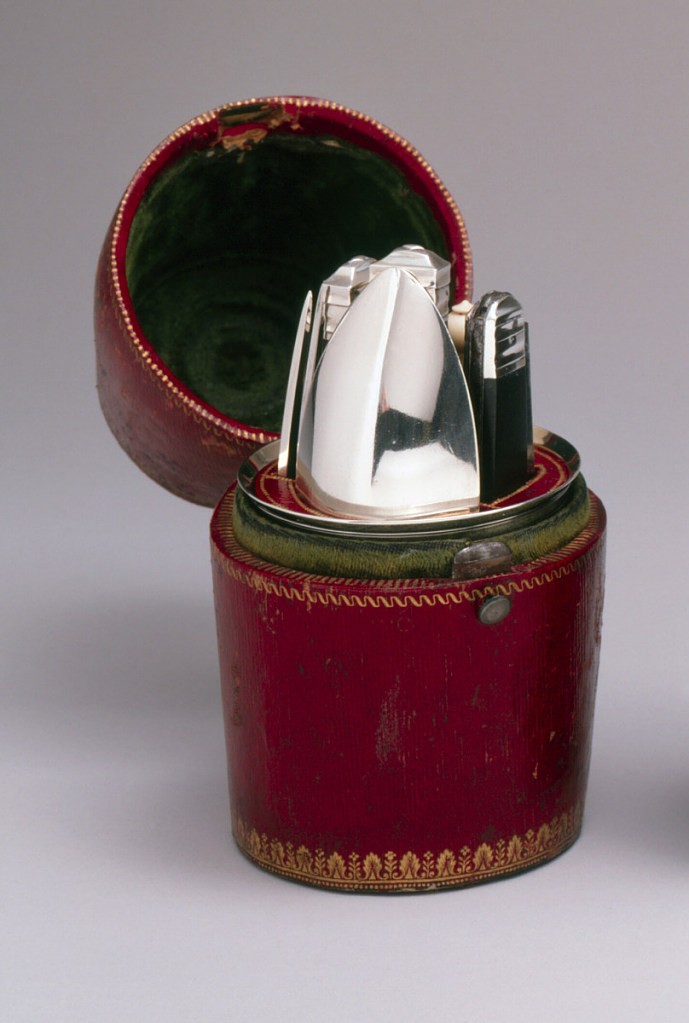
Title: Container cap
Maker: Gavet Coutelier, France
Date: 1809–19
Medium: Horn, ivory
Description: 1985-103-281-a/j: Red leather holder with tooled gold borders and ve...;     1985-103-281-a: Barrel-shaped red leather case with stamped gold d...;     1985-103-281-b: Plain silver cup with flaring rim, decorated with ...;     1985-103-281-c: Red leather holder with stamped gold decorations f...;     1985-103-281-d: Blade has straight sides, upper edge tapering towa...;     1985-103-281-e: Oval spoon-bowl with pointed tip, flat slightly ta...;     1985-103-281-f: Fork has four slightly curved tines, rounded shoul...;     1985-103-281-g: Small cork screw with knob on top with hole throug...;     1985-103-281-h: Cylindrical horn and ivory container consisting th...;     1985-103-281-i: Cylindrical horn and ivory container consisting th...;     1985-103-281-j: Cylindrical horn and ivory container consisting th...